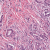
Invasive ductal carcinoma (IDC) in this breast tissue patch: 1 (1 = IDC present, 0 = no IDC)